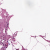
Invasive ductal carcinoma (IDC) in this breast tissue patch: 0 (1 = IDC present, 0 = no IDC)